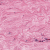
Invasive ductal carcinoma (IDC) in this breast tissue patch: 0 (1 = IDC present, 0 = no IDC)